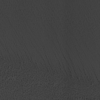
Label: not_dusty